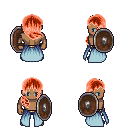
a pixel art fantasy rpg character, male body template, human, dark skin, overskirt, gold greaves, red right-swept hairstyle, shield, four views (front, back, left, right), 2x2 character sprite sheet, small pixel art, hard edges, no anti-aliasing